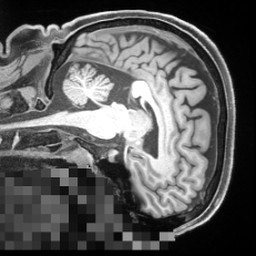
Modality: T1w
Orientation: sagittal
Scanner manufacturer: siemens
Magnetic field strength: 3 T
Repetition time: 2.55 s